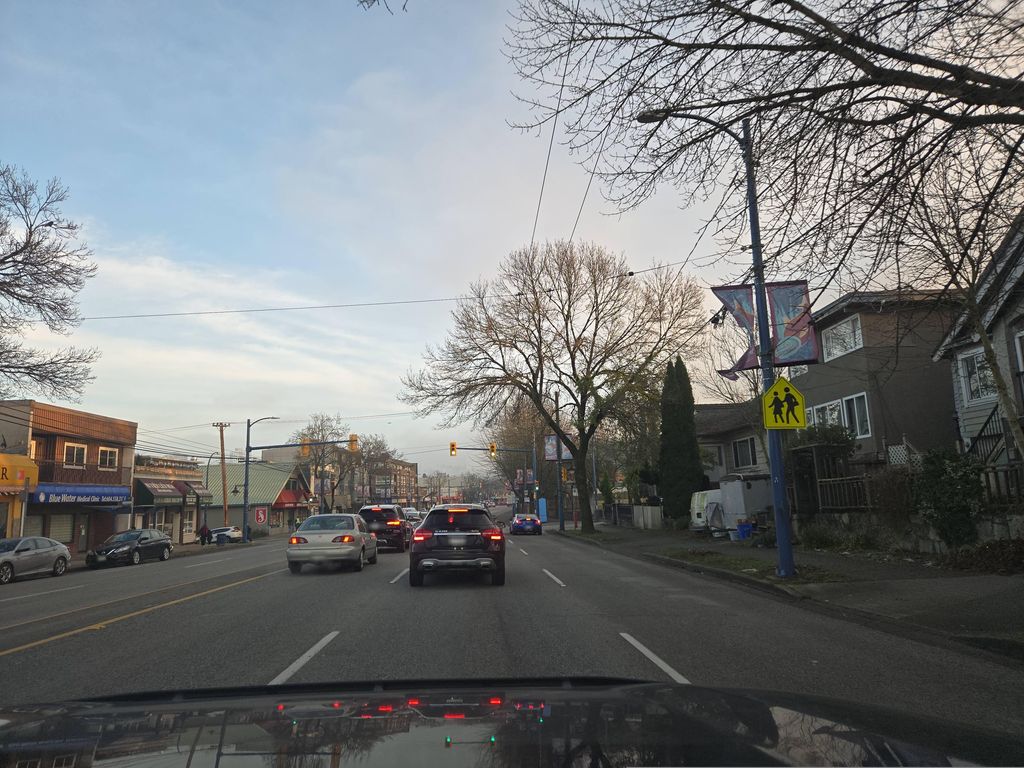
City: vancouver